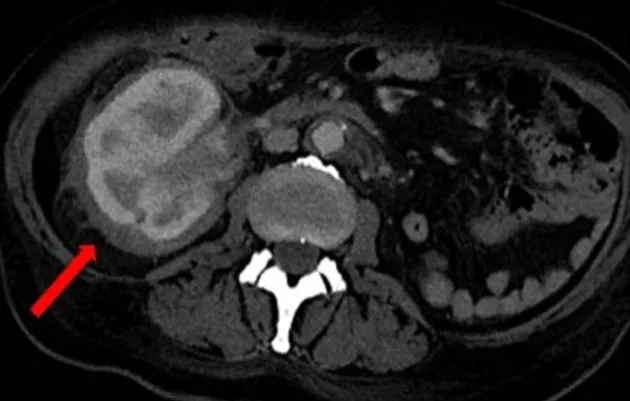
Computed tomography scan of the abdomen revealing solid tissue surrounding the right kidney (commonly referred to as "hairy kidney") [red arrow] and circumferential peri-aortic sheathing ("coated aorta").
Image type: radiology (ct)